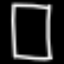
Label: square